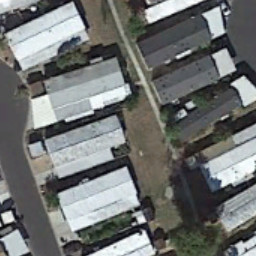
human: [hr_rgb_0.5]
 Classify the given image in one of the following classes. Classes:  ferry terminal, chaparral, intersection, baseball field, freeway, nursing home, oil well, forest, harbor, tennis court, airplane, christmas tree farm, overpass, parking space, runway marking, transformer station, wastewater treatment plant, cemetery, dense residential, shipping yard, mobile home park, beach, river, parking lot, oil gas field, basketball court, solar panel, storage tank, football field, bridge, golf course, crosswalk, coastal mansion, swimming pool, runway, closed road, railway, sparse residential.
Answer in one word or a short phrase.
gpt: mobile home park